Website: bh-photo
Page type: gifting
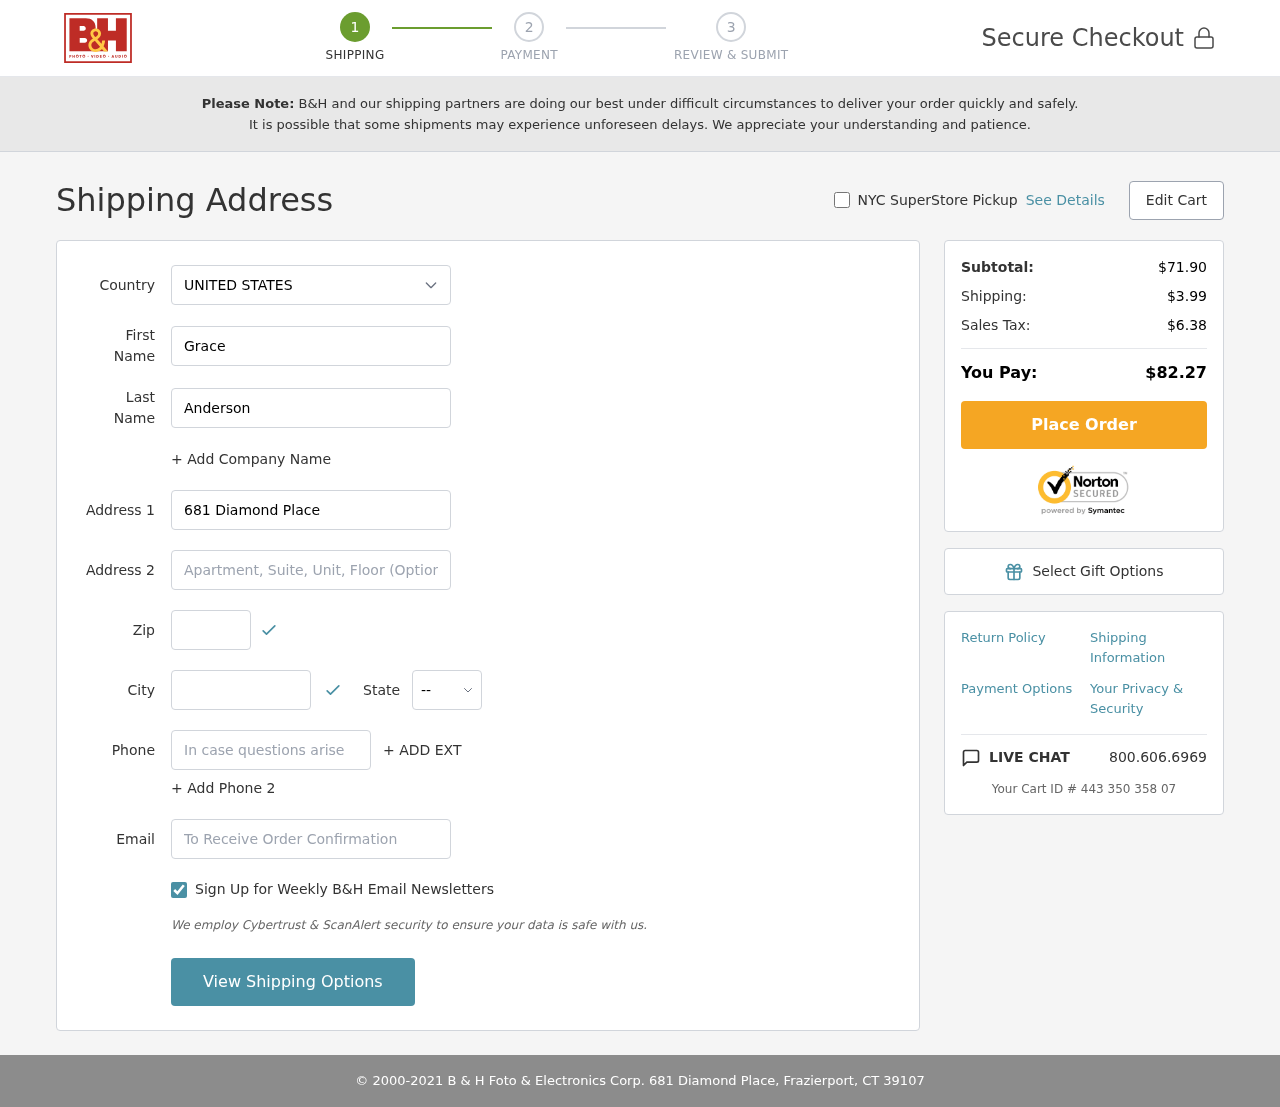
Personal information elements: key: PII_CITY
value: Frazierport
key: PII_COUNTRY
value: United States
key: PII_EMAIL
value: ganderson@gmail.com
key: PII_FIRSTNAME
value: Grace
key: PII_LASTNAME
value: Anderson
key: PII_PHONE
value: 3522918695
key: PII_POSTCODE
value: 39107
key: PII_STATE_ABBR
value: CT
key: PII_STREET
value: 681 Diamond Place
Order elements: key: ORDER_SUBTOTAL
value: $71.90
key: ORDER_SHIPPING_COST
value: $3.99
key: ORDER_TAX
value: $6.38
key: ORDER_TOTAL
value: $82.27
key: ORDER_ID
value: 443 350 358 07